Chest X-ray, AP view. Patient: 13 years old, sex M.
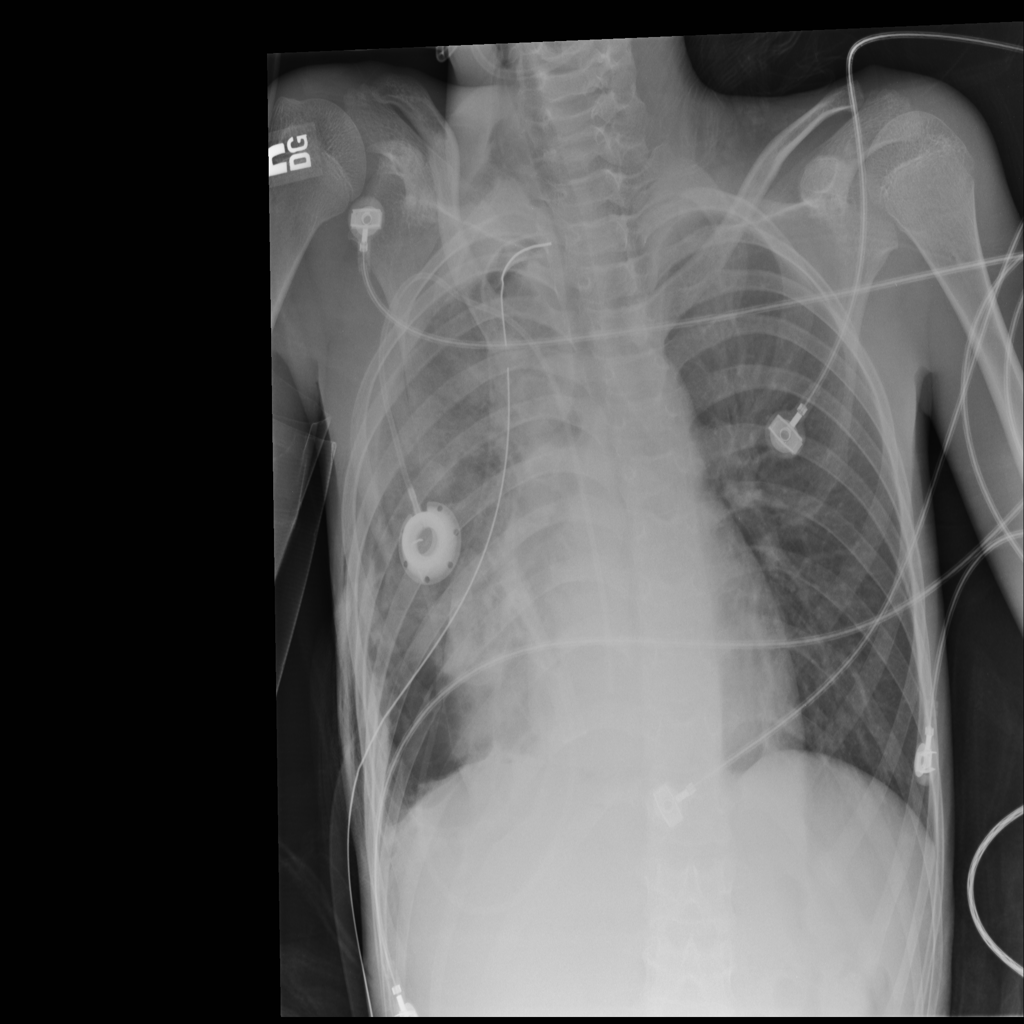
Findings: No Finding